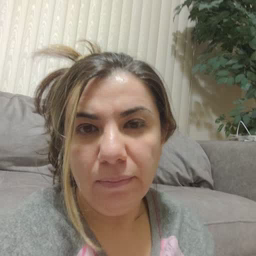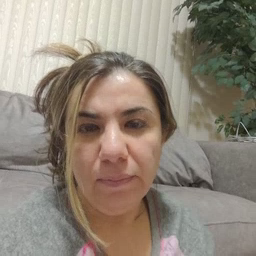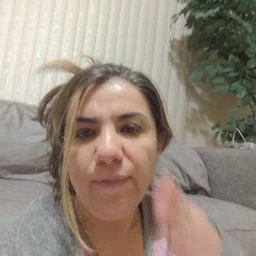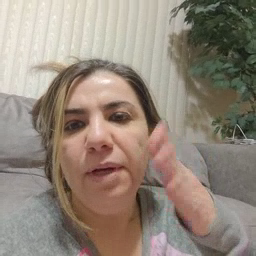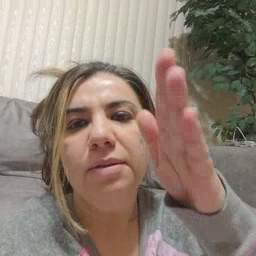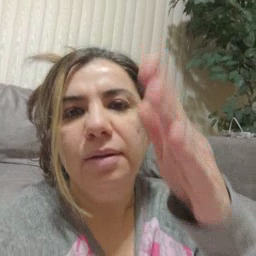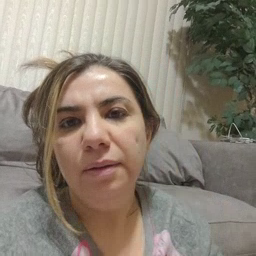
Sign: fish